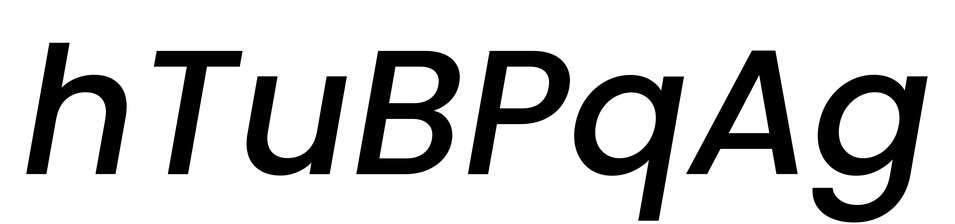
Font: Poppins-MediumItalic